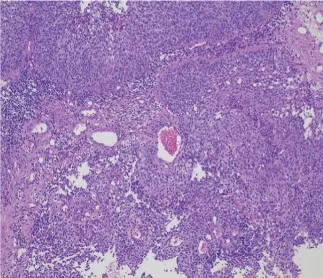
H&E staining of local canceration of the inverted papilloma (x100).
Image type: pathology (h&e)